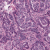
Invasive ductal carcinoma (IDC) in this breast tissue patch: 1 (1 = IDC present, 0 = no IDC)